Field crop: maize
Growth stage: 2
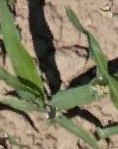
Species: maize